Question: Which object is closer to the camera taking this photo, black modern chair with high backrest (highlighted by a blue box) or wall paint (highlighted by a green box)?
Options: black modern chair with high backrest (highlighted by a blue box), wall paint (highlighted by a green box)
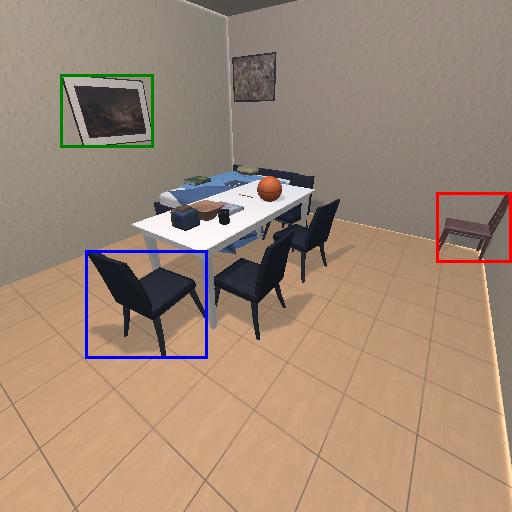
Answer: black modern chair with high backrest (highlighted by a blue box)